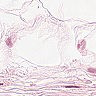
Metastatic tissue present: no